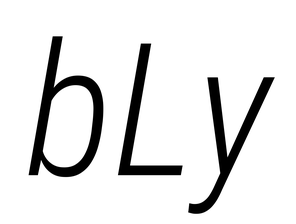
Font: Roboto-Italic_Condensed_Light_Italic